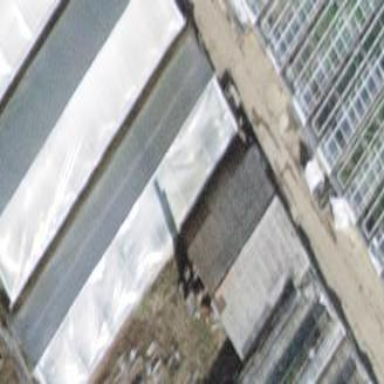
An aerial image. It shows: Greenhouse.